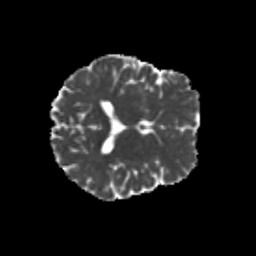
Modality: MD
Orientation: axial
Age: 36
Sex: female
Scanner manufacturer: siemens
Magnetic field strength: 3 T
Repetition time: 8.6 s
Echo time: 0.095 s